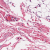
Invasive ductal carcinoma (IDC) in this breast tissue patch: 0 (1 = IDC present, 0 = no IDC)